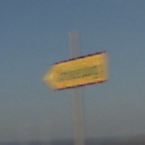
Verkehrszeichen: UmleitungswegweiserLinksweisend
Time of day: MorningAfternoon
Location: Outdoor (Nature)
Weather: Clear
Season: Winter
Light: Natural